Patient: sex M, age 50
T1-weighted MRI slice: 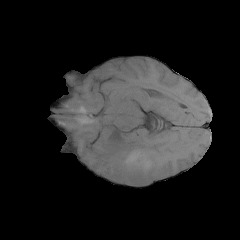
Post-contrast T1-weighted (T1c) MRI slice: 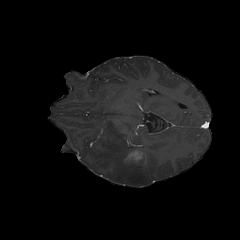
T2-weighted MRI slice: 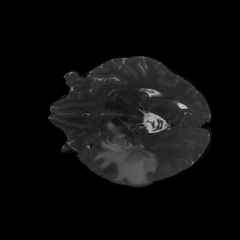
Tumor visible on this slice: yes
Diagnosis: Glioblastoma, IDH-wildtype
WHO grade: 4